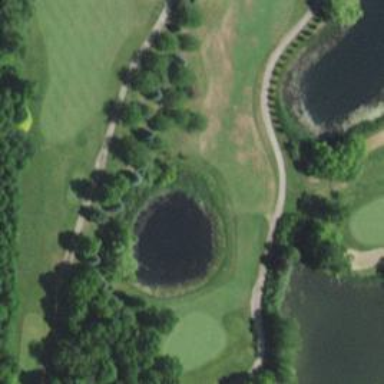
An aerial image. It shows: Picturesque scene of golf course with lateral water hazard.